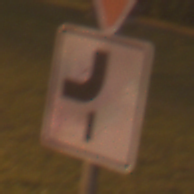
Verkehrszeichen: VerlaufVorfahrtsstrasse7
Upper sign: VorfahrtGewaehren
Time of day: Night
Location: Outdoor (Suburban)
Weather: PartlyCloudy
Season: NotSpecified
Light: Artificial